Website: walmart
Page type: billing-address
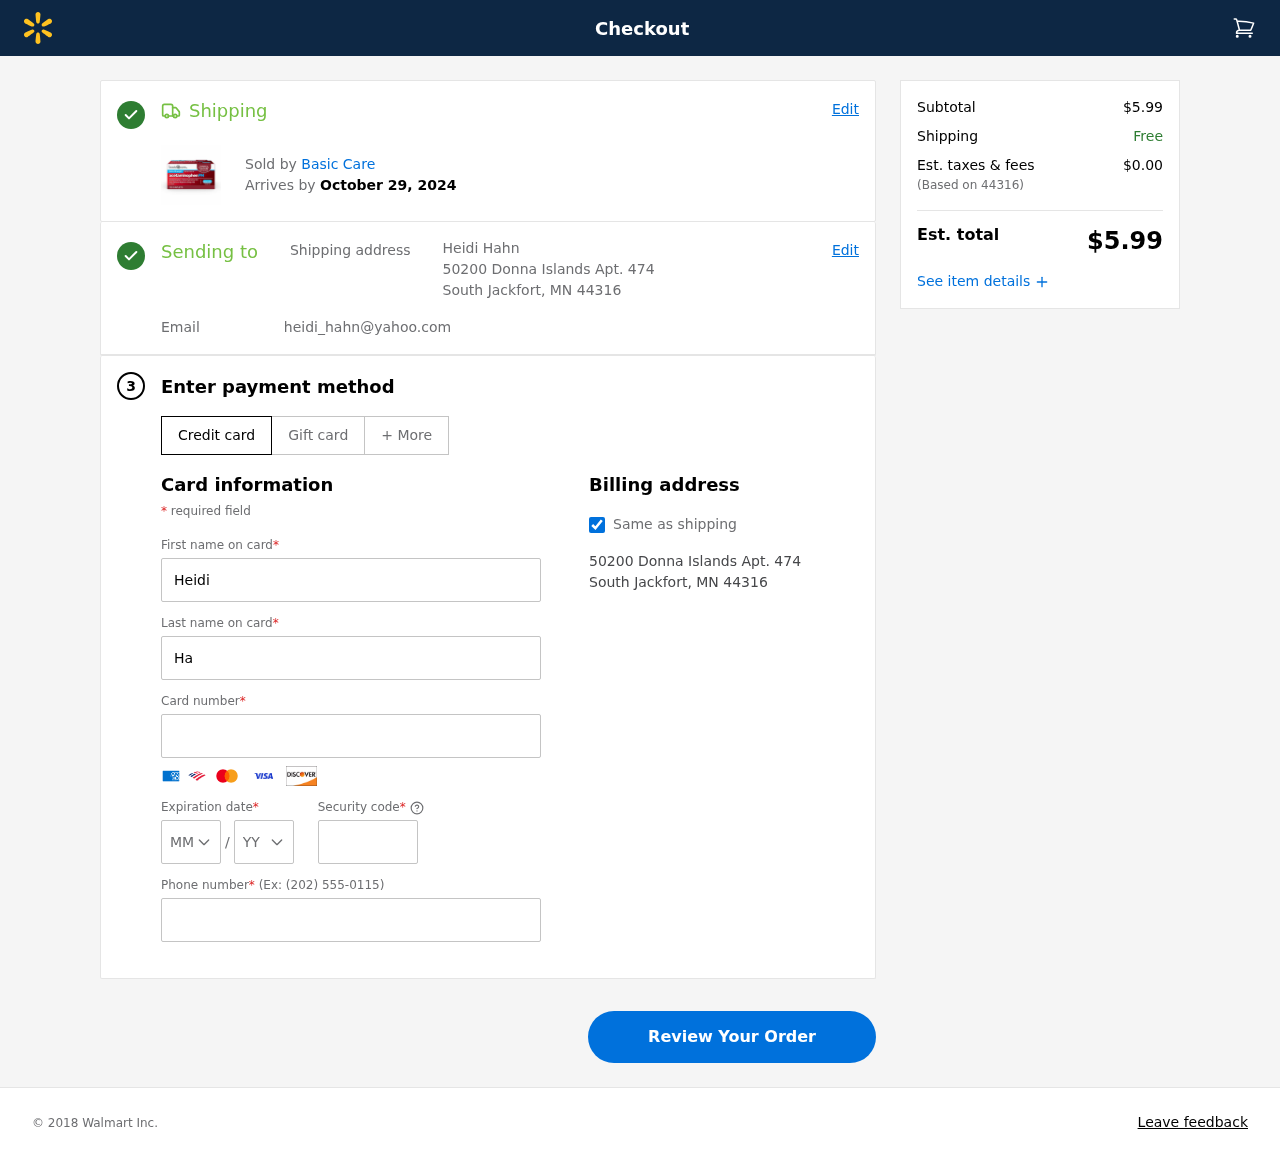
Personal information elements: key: PII_CARD_CVV
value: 121
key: PII_CARD_EXPIRY_MONTH
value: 07
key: PII_CARD_EXPIRY_YEAR
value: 28
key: PII_CARD_NUMBER
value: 2716 1367 1577 8711
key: PII_CITY_STATE_ZIP
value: South Jackfort, MN 44316
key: PII_EMAIL
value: heidi_hahn@yahoo.com
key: PII_FIRSTNAME
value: Heidi
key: PII_FULLNAME
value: Heidi Hahn
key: PII_LASTNAME
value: Hahn
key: PII_PHONE
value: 7757242149
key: PII_POSTCODE
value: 44316
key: PII_STREET
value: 50200 Donna Islands Apt. 474
Product elements: key: PRODUCT1_BRAND
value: Basic Care
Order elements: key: ORDER_DELIVERY_DATE
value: October 29, 2024
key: ORDER_SUBTOTAL
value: $5.99
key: ORDER_TAX
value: $0.00
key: ORDER_TOTAL
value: $5.99